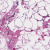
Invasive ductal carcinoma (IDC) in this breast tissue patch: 0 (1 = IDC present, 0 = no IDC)